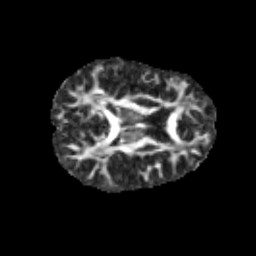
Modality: FA
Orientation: axial
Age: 13
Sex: male
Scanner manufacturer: siemens
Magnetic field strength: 3 T
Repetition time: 3.8 s
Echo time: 0.07 s